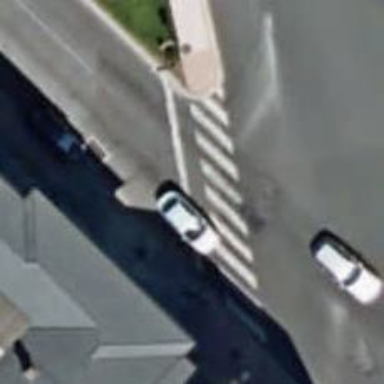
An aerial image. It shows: Road with traffic signals at the crossing.